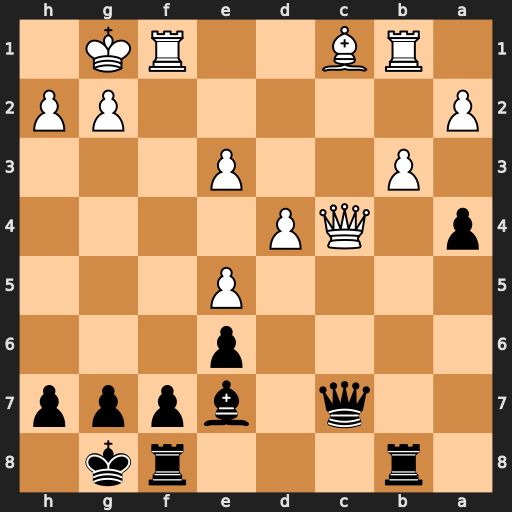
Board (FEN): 1r3rk1/2q1bppp/4p3/4P3/p1QP4/1P2P3/P5PP/1RB2RK1
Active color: b
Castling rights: -
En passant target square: -
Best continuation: Qxc4 bxc4 Rxb1